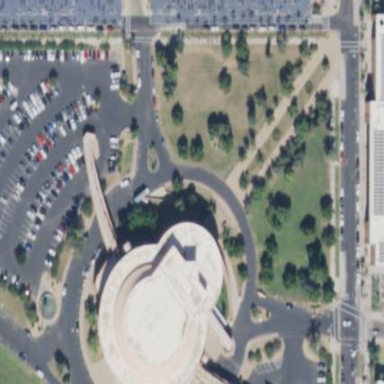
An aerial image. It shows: There is theatre building.